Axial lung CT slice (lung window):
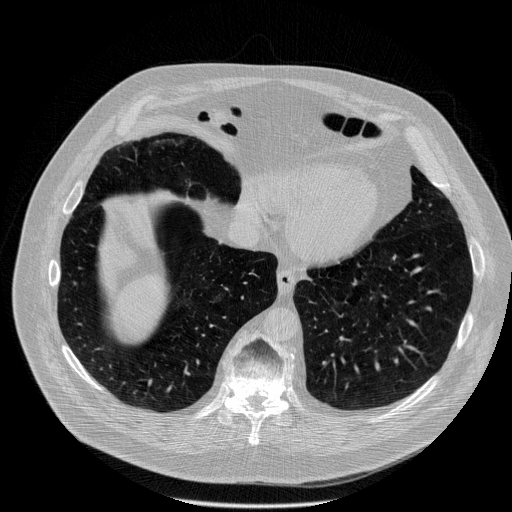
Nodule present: no